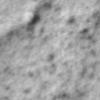
Label: no_change